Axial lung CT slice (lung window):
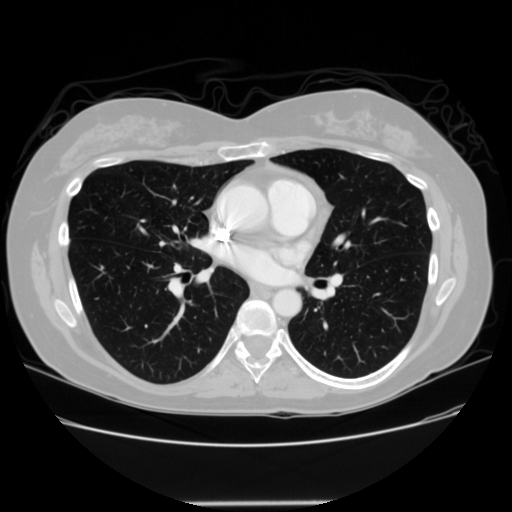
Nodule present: no